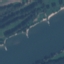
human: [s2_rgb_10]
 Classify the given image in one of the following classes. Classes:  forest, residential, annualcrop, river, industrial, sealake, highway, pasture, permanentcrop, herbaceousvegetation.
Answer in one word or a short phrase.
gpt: River